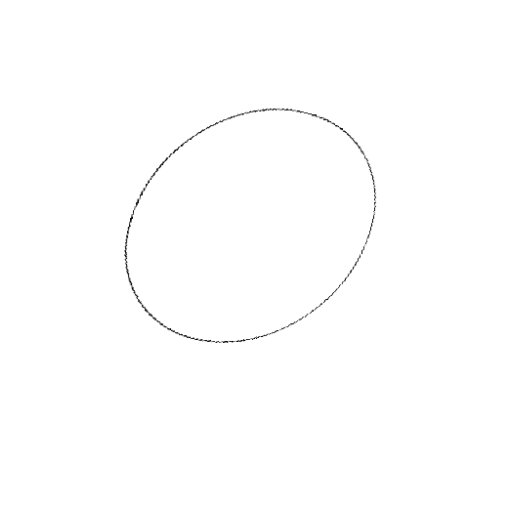
Crossing number: 0